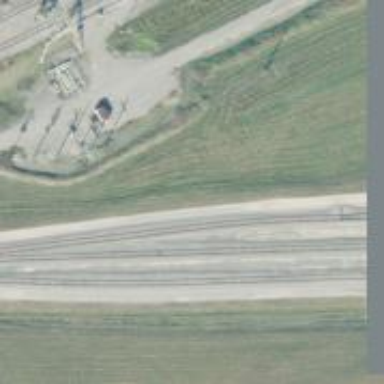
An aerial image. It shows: Rail spur service.